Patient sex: F
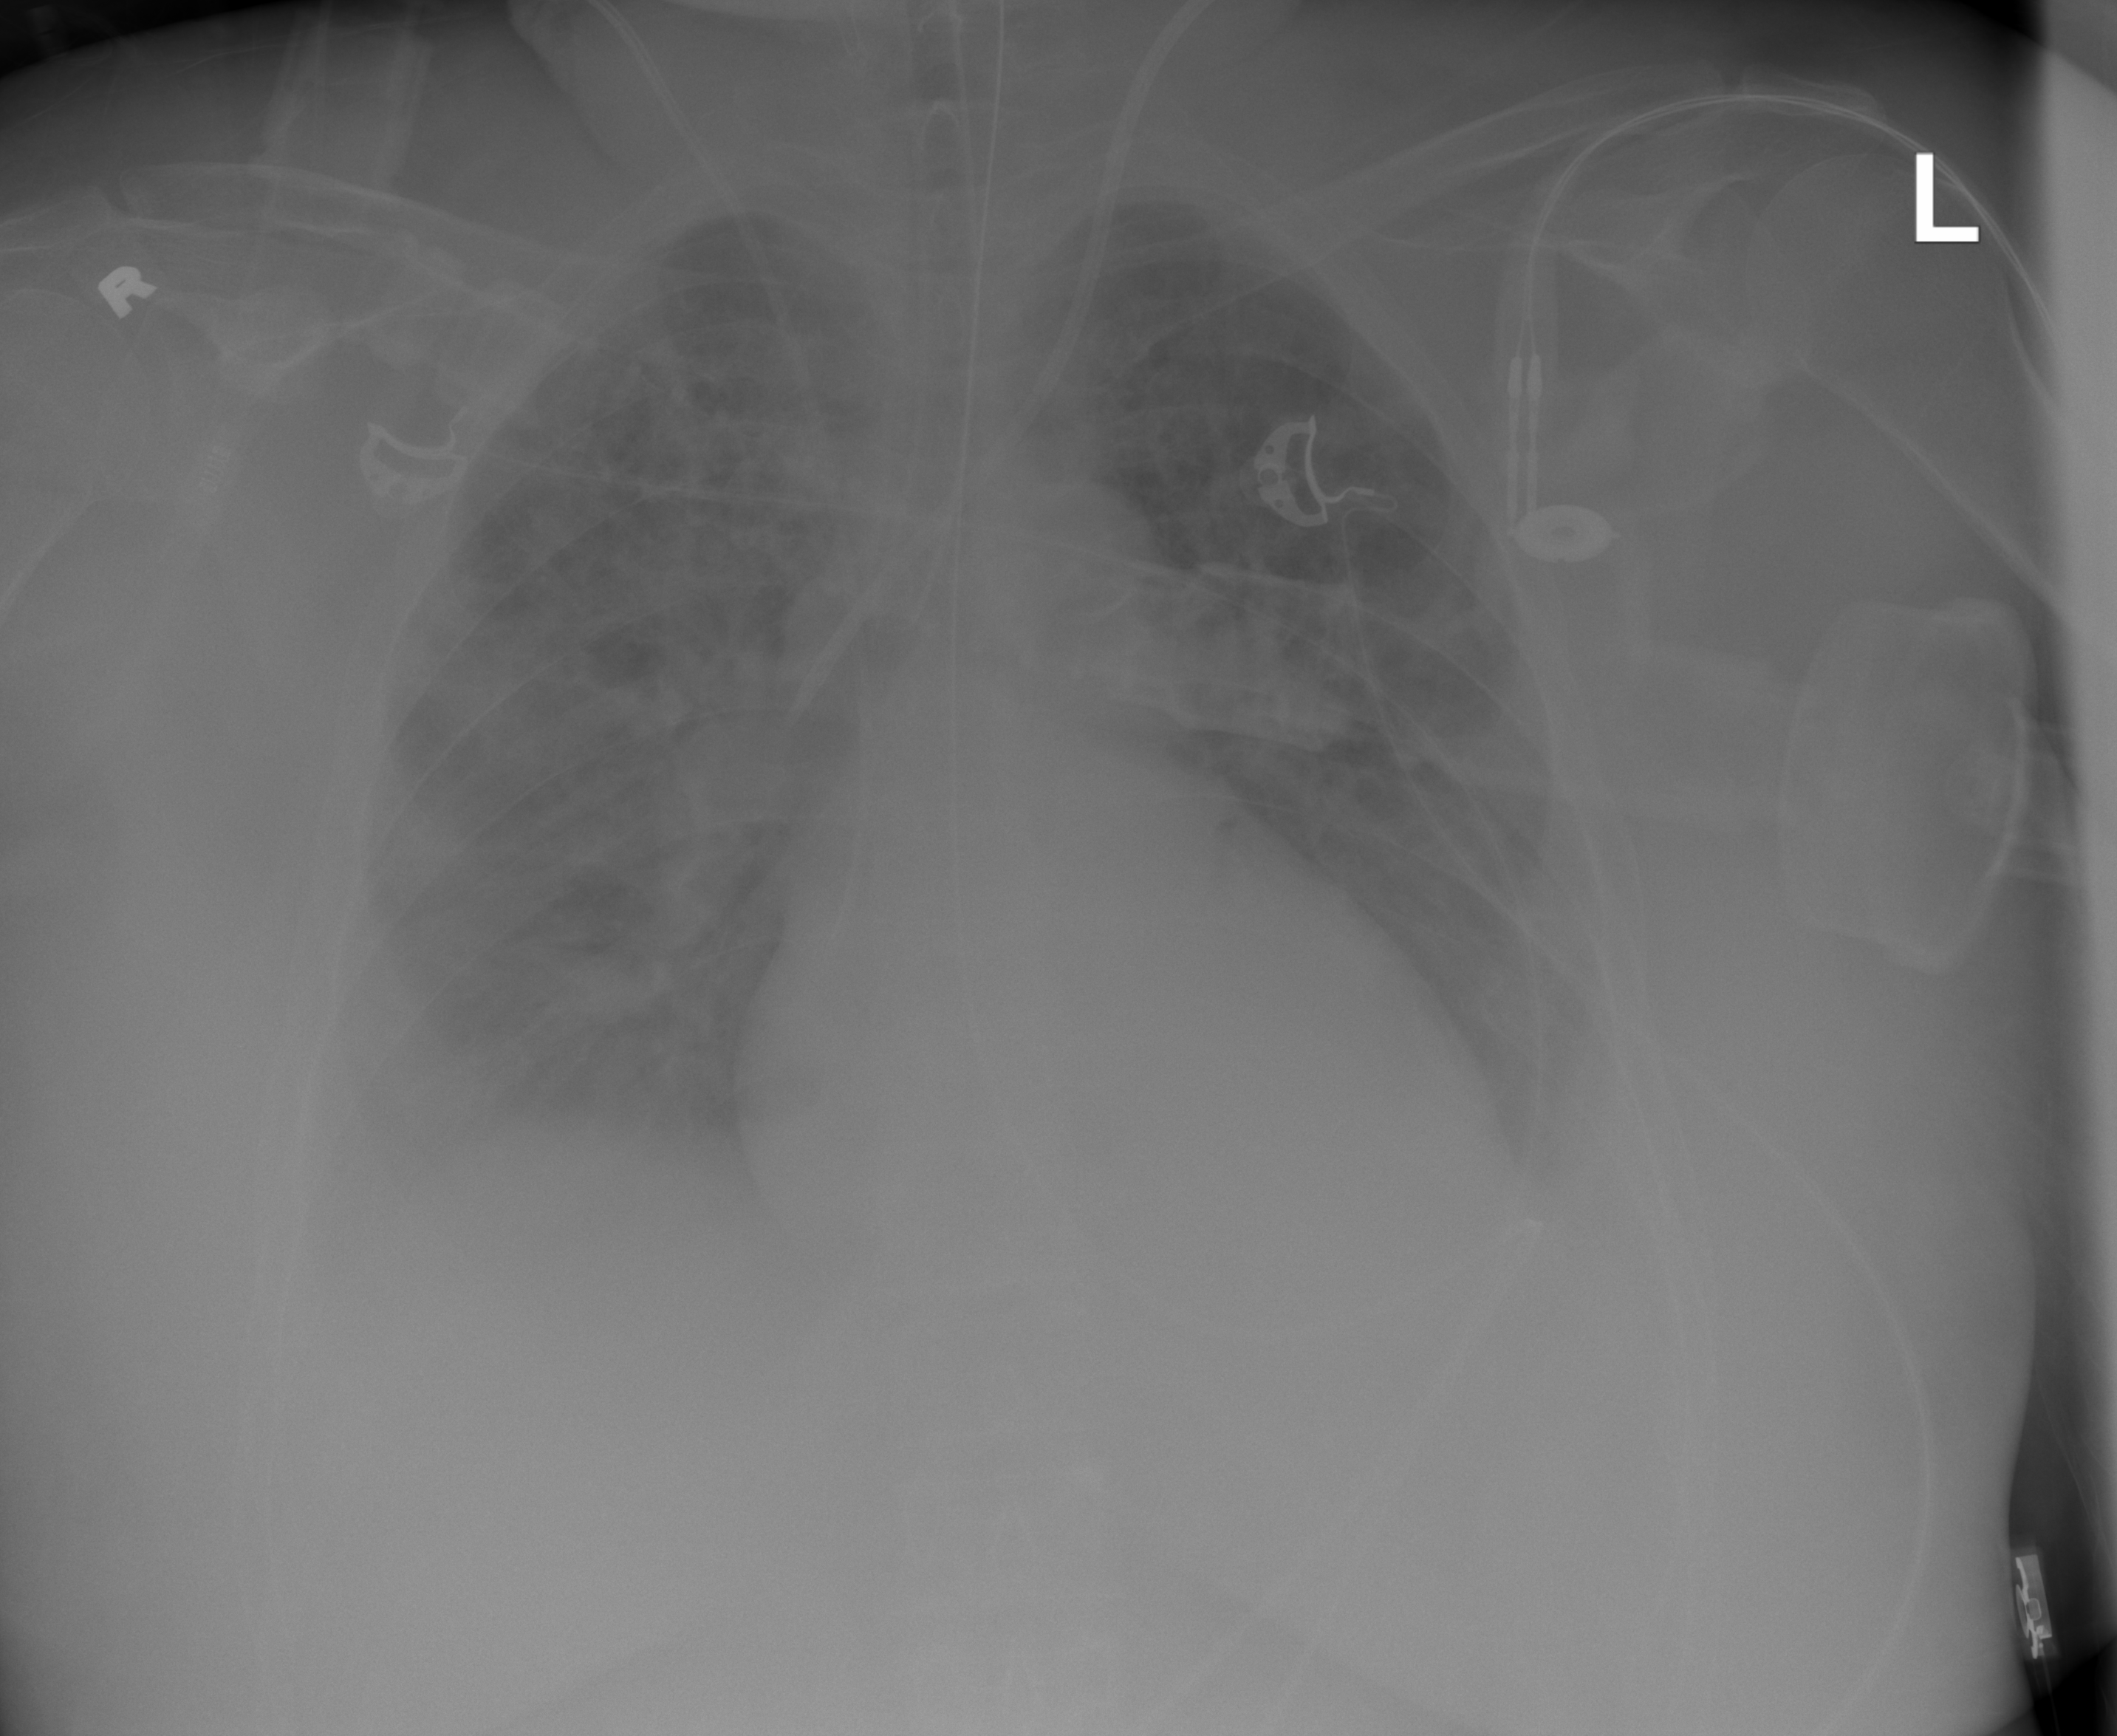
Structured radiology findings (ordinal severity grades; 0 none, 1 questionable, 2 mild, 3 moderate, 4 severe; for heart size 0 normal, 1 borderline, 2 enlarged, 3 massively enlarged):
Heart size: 2
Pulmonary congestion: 0
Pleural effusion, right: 2
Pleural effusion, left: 2
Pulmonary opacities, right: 2
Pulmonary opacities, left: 2
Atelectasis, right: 2
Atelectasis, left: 2